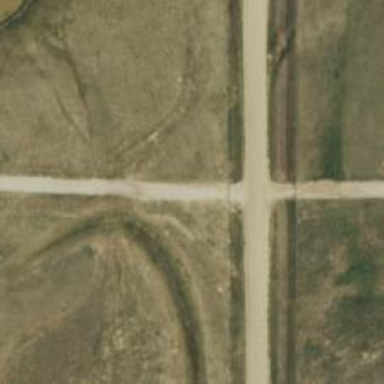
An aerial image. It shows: Driveway road leading to wind farm.